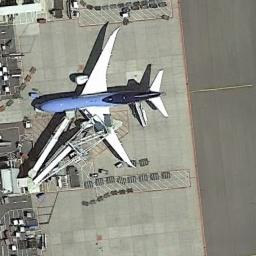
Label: airplane